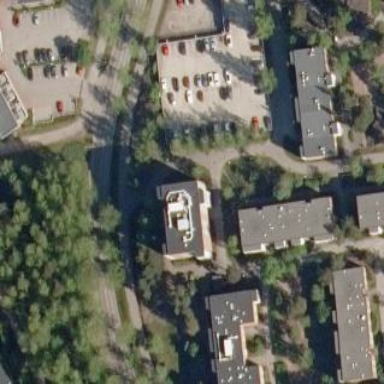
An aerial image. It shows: Parking building.